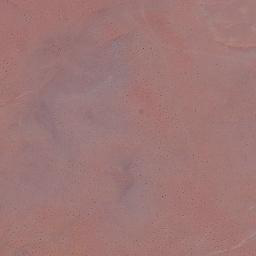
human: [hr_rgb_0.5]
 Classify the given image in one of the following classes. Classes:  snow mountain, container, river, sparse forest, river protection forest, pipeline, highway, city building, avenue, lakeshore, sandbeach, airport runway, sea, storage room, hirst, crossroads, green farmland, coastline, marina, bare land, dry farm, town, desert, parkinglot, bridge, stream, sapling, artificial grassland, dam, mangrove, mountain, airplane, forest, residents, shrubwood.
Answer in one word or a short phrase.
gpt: desert